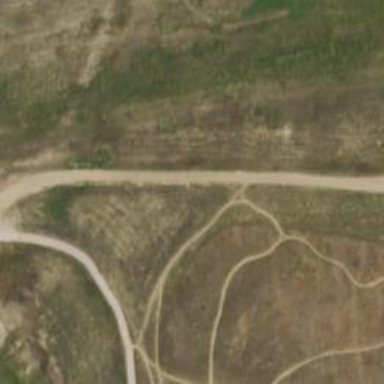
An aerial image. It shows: Cycling track located on leisure land.